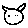
Label: cat